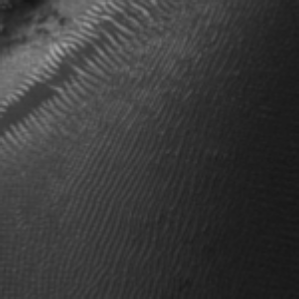
Label: frost